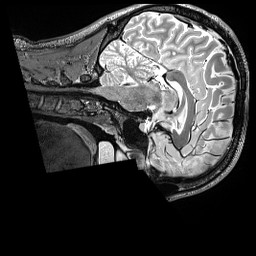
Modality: T2w
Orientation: sagittal
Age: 28
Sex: male
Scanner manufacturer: siemens
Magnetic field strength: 3 T
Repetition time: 3.2 s
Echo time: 0.564 s